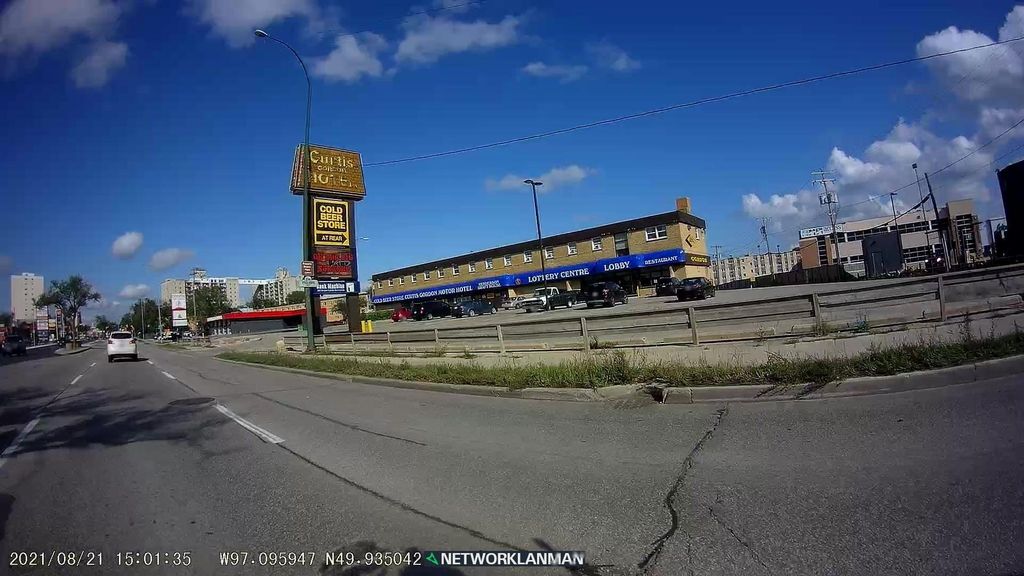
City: winnipeg